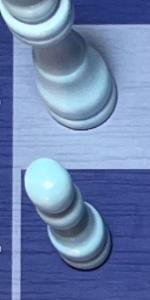
Label: Pawn_White